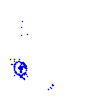
Particle: electron